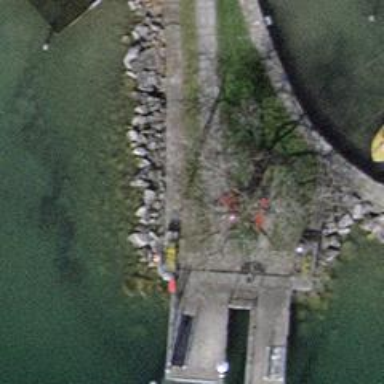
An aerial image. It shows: Red bench.